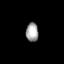
Tissue: lung
Cell type: Epithelial cells
Senescence score: 0.1056
Nuclear area (px): 229
Mean DAPI intensity: 163.419